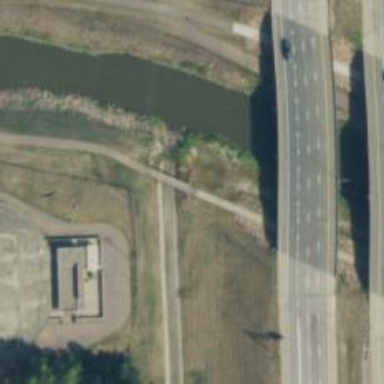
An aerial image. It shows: Bridge on shared cycleway.